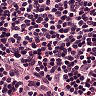
Metastatic tissue present: no